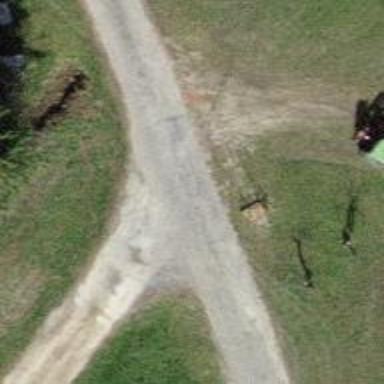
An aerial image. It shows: Well-maintained track road of grade 1.